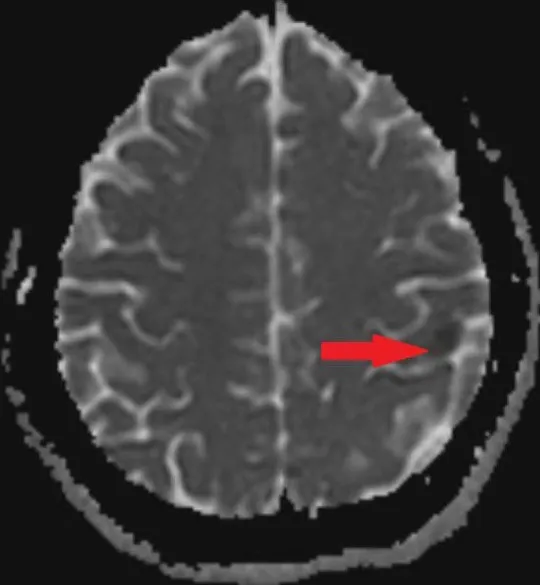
The MRI of the patient's head before operation, the arrow is the focus area.
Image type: radiology (mri)